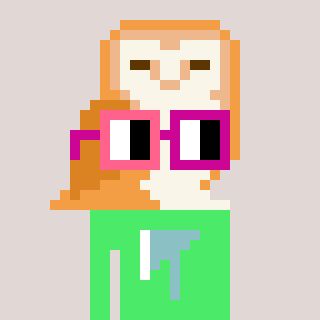
a pixel art character with square pink and red glasses, a owl-shaped head and a teal-colored body on a warm background